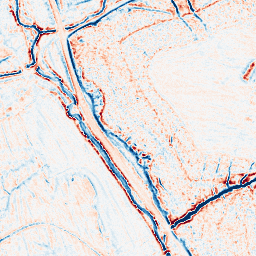
Category: edge_preserving
Decomposition family: bilateral
Decomposition parameters: d: 9
sigma_color: 25
sigma_space: 50
Upsampling method: bicubic
Upsampling parameters: scale: 4
Upsampling scale: 4